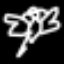
Label: angel